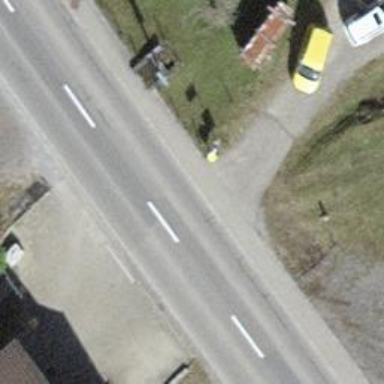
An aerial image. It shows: Post box.